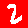
Digit: 2